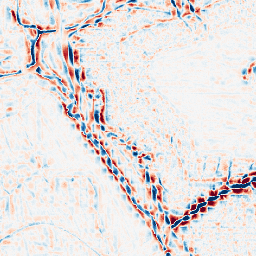
Category: wavelet
Decomposition family: wavelet_biorthogonal
Decomposition parameters: wavelet: bior2.4
level: 3
Upsampling method: quartic
Upsampling parameters: scale: 8
Upsampling scale: 8